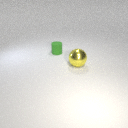
large yellow metal sphere to the right of small green rubber cylinder